Aerial crown-view tile of a tropical tree (Barro Colorado Island, Panama), acquired 20241216:
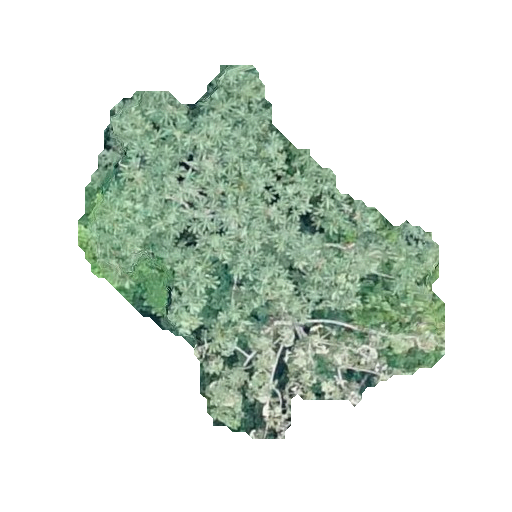
Species: Cecropia insignis
GBIF accepted scientific name: Cecropia insignis
Crown area: 117.665 m²